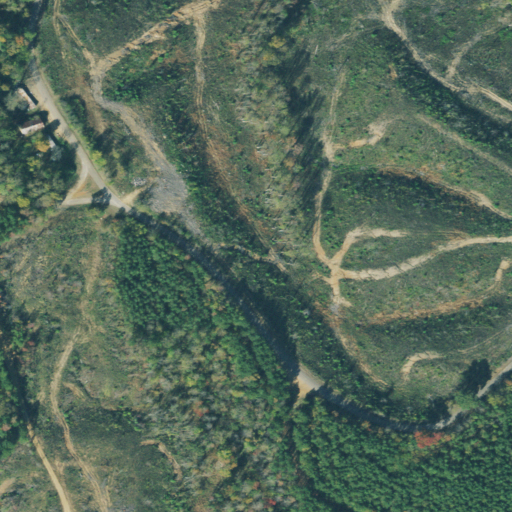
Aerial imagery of ridge(s) in Tennessee named Winding Ridge containing grassland, open development, mixed forest, evergreen forest, low intensity development, and deciduous forest